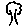
Label: tree